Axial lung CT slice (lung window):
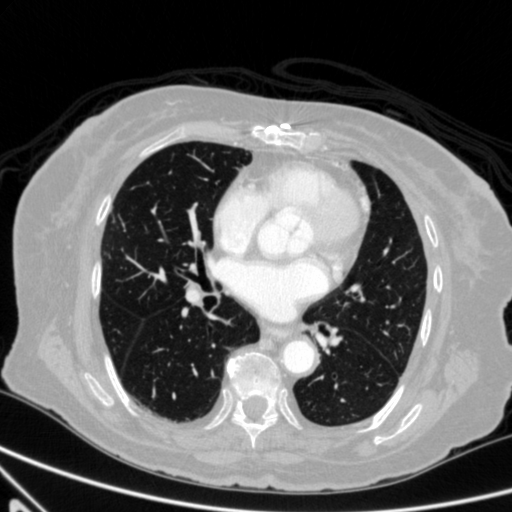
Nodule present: no